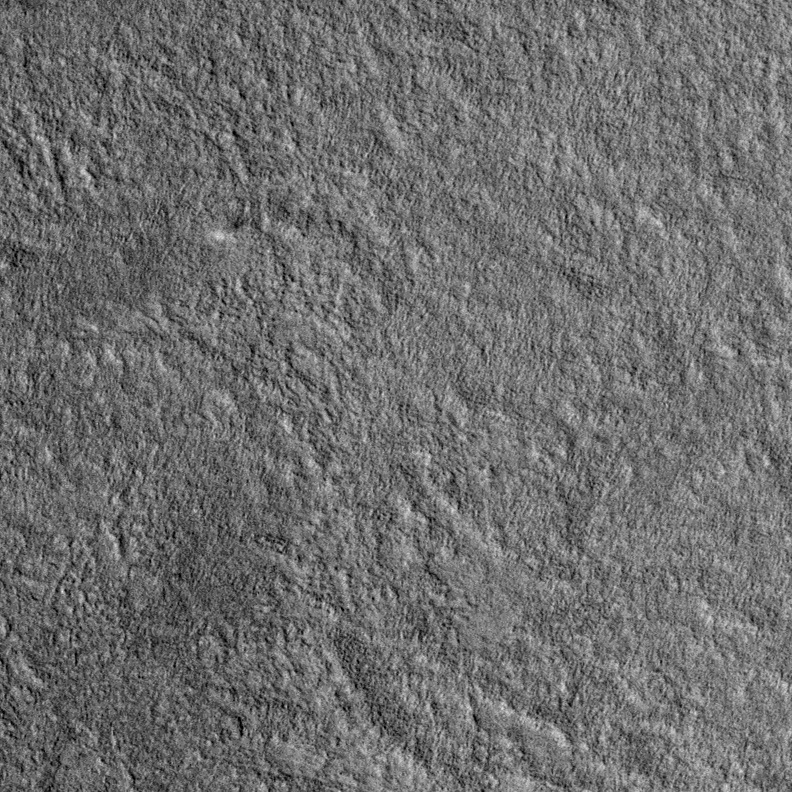
Label: dustdevil